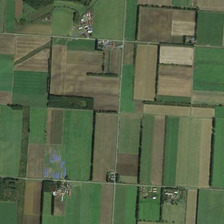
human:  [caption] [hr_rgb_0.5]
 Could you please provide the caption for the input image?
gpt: many pieces of farmlands are together .

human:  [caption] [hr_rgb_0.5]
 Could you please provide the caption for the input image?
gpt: many pieces of farmlands are together .

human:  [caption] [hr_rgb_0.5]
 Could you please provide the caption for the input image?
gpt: many pieces of farmlands are together .

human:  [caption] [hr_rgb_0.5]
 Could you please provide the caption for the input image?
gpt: many pieces of farmlands are together .

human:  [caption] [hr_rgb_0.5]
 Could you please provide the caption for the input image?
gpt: many pieces of farmlands are together .